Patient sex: M
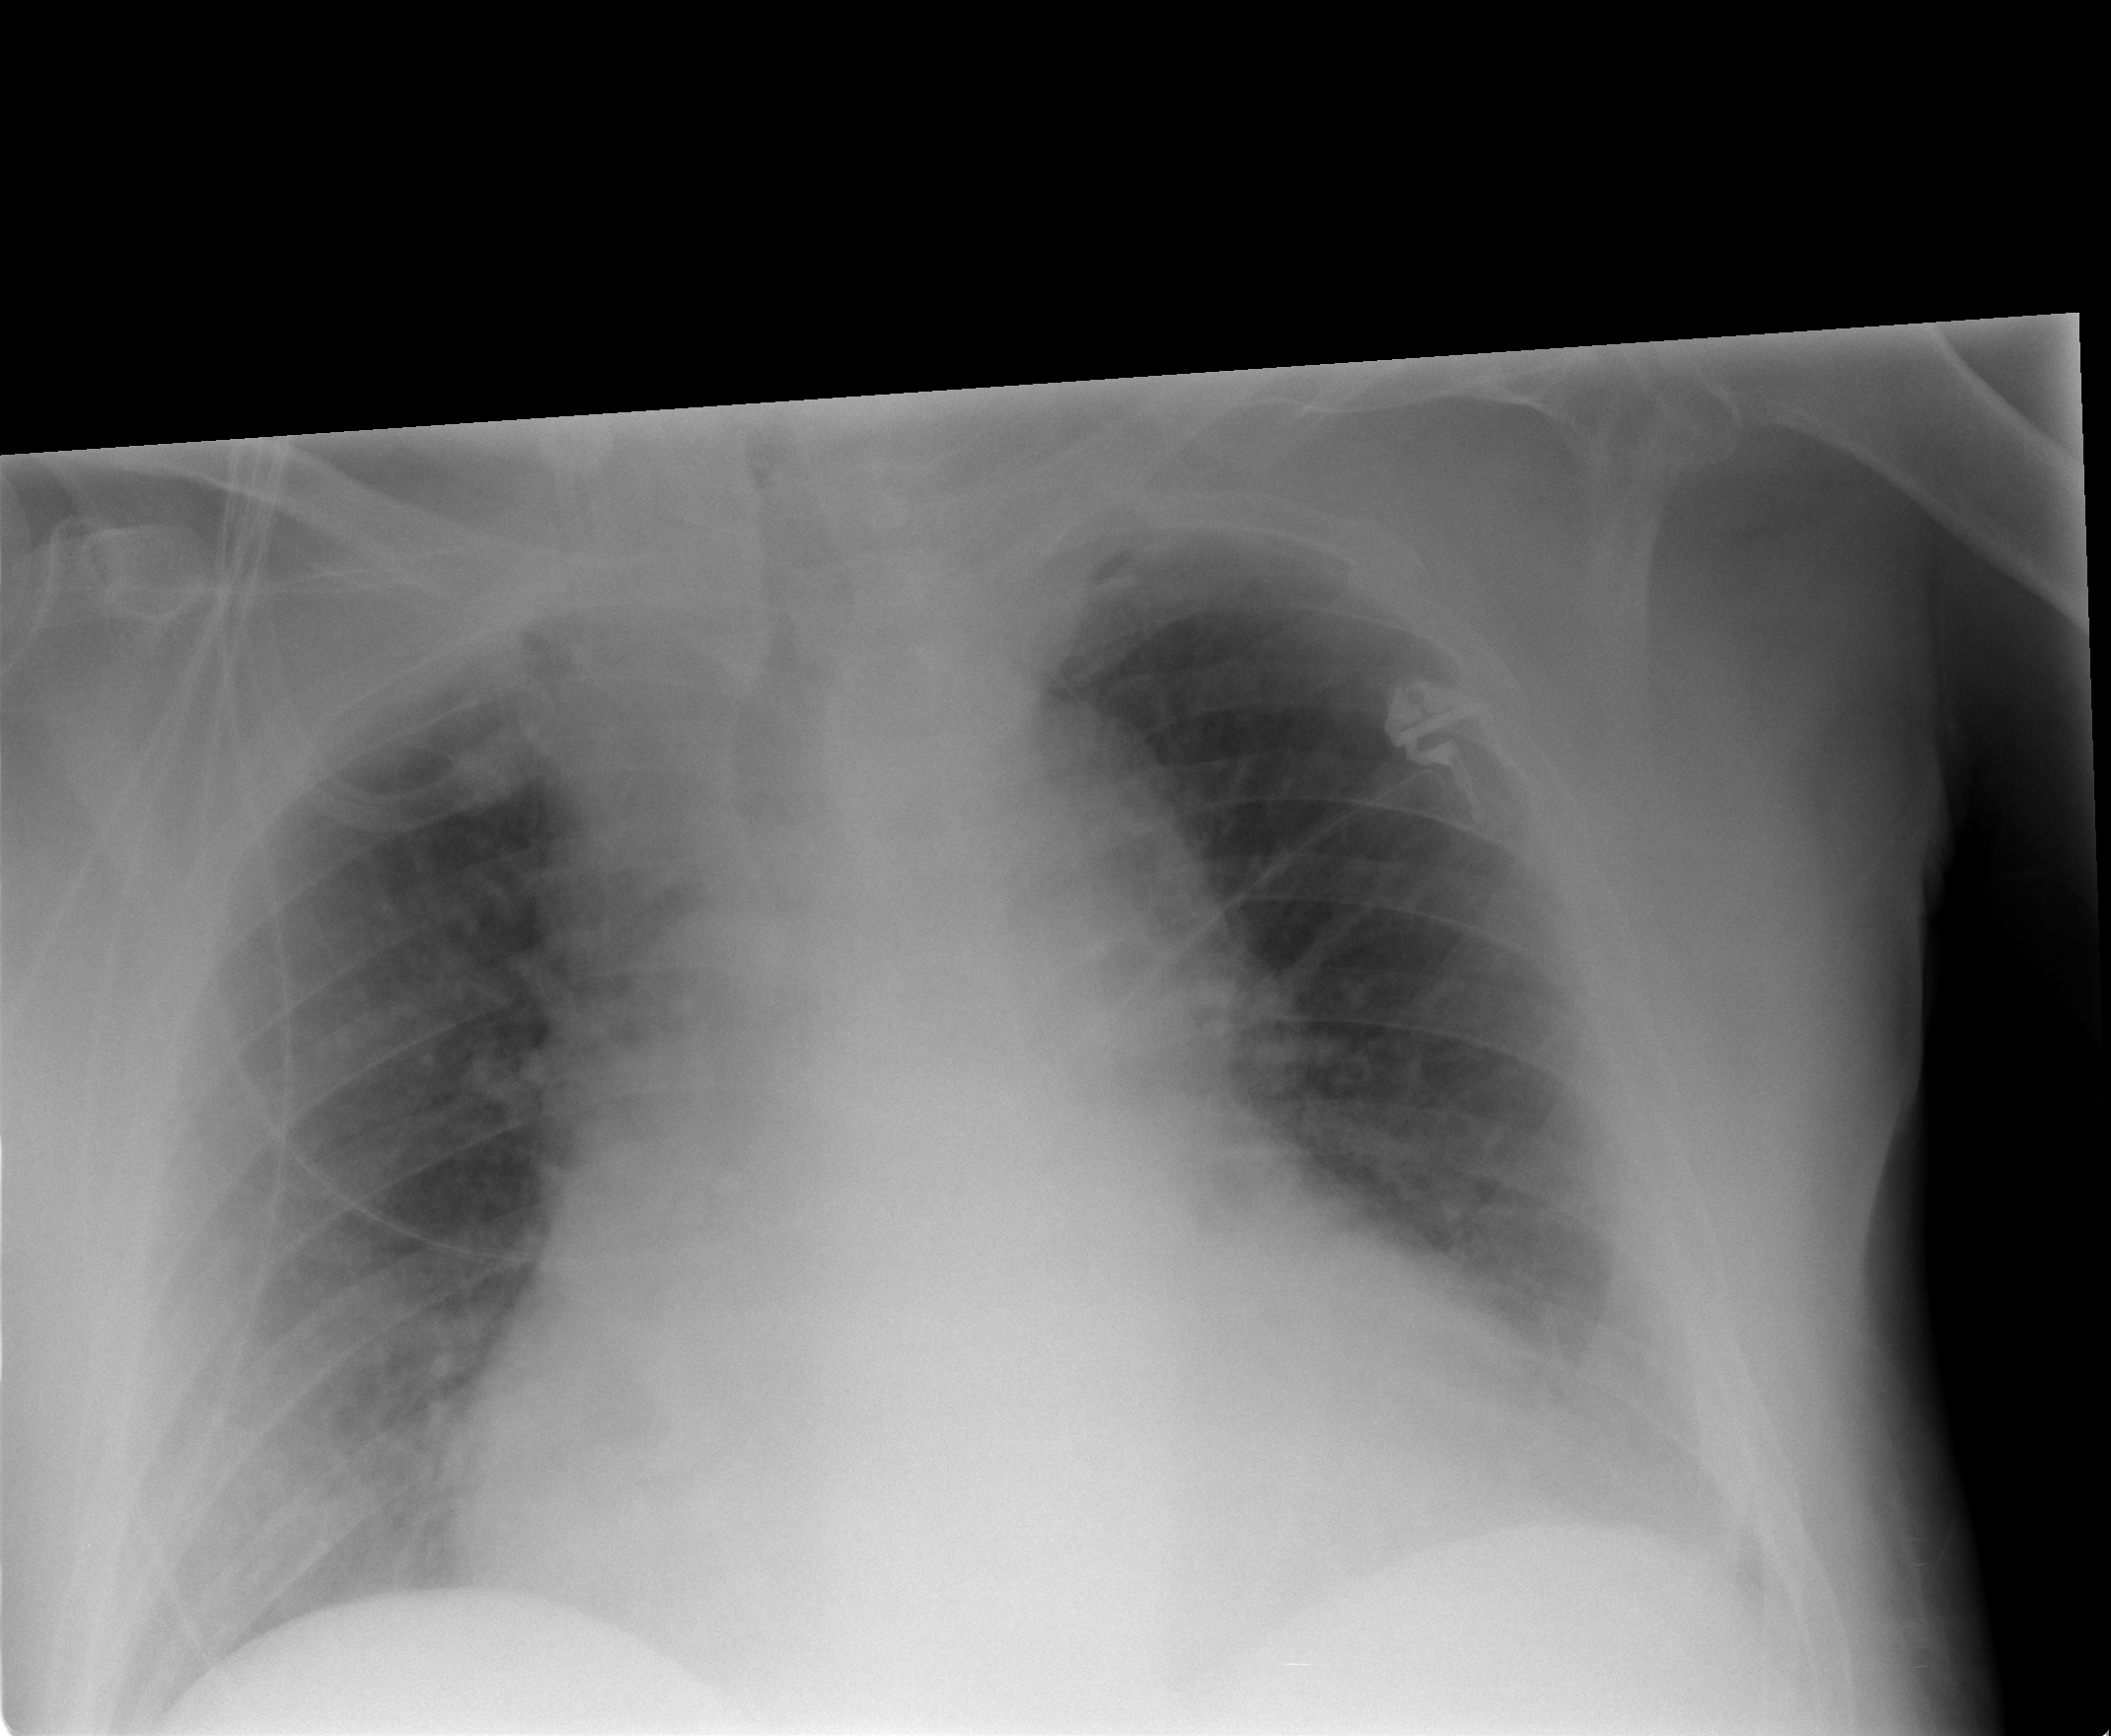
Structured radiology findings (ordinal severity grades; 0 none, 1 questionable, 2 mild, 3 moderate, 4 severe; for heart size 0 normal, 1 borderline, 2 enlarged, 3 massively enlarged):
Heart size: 2
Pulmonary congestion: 2
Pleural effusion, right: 0
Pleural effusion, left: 0
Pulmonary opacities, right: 0
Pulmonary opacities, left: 0
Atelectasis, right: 0
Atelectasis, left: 0